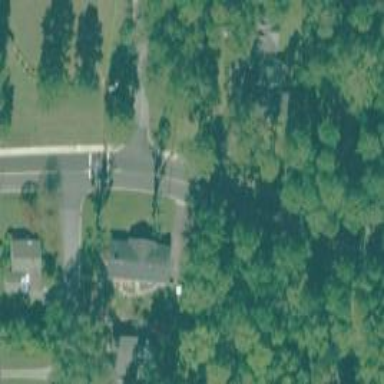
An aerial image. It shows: Left sidewalk along asphalt tertiary road.